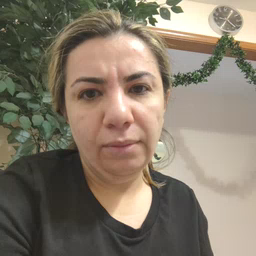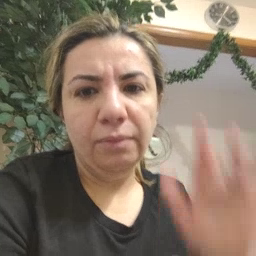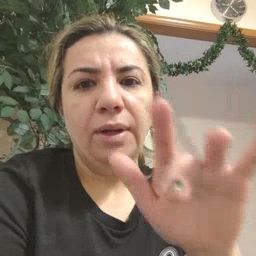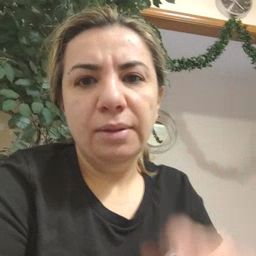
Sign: touch